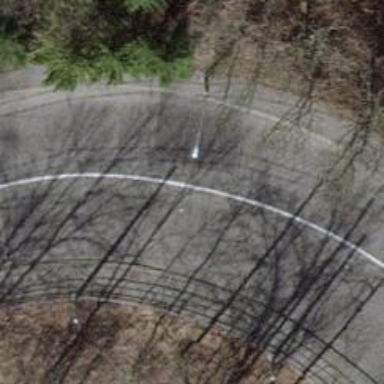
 and trolley wire overhead. There are sidewalks on both sides and cycle track on the right."